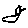
Label: bird